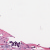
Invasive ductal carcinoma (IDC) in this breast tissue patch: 1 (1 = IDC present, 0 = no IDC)